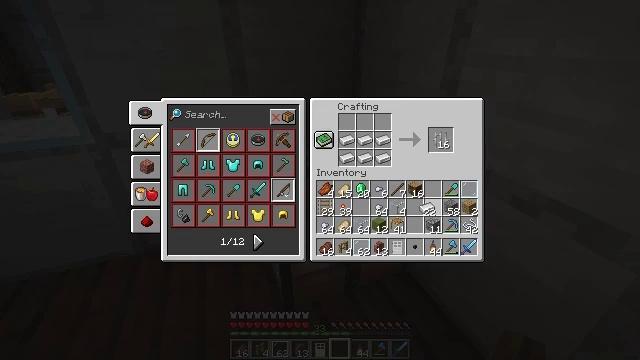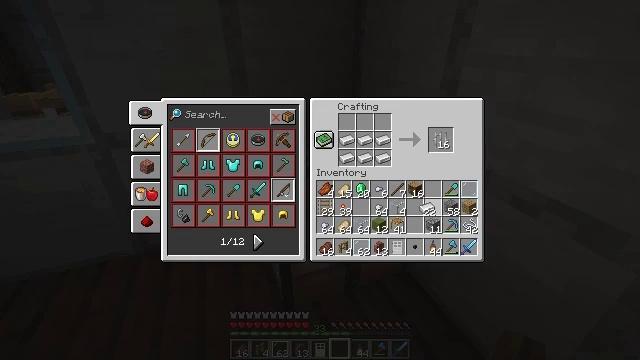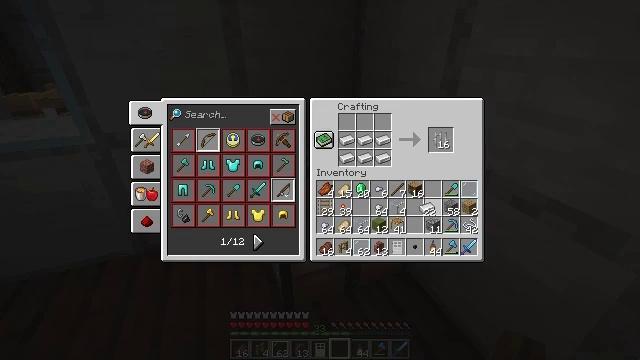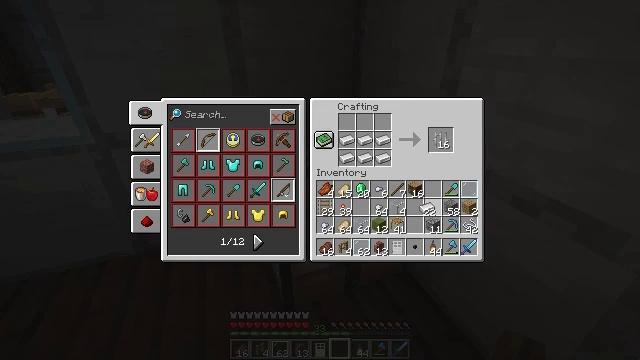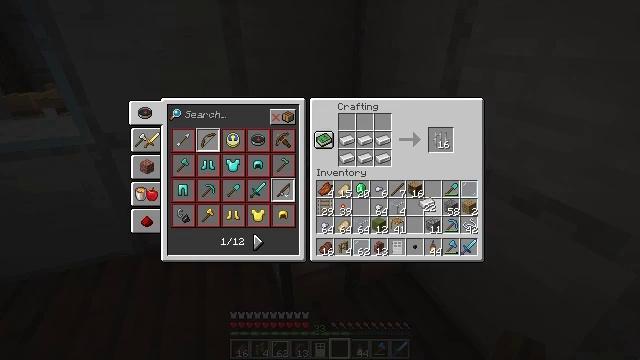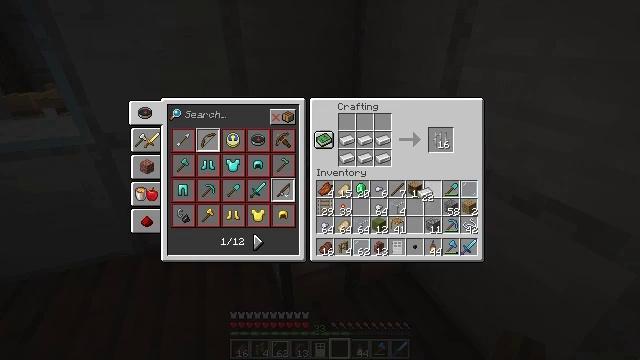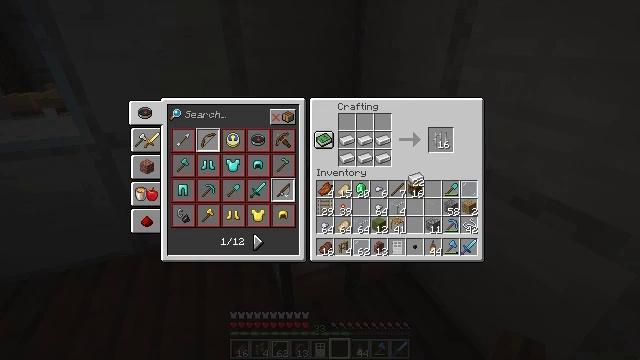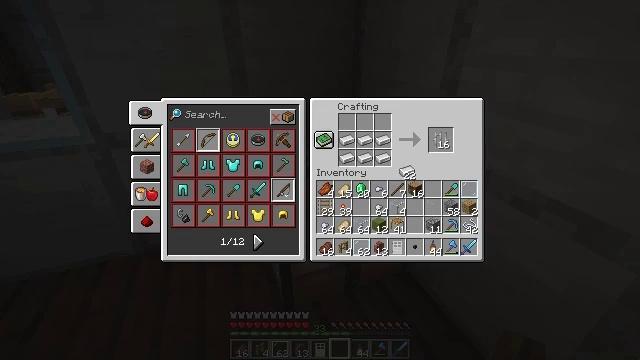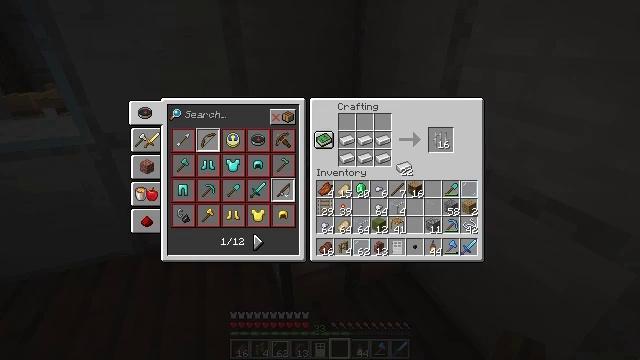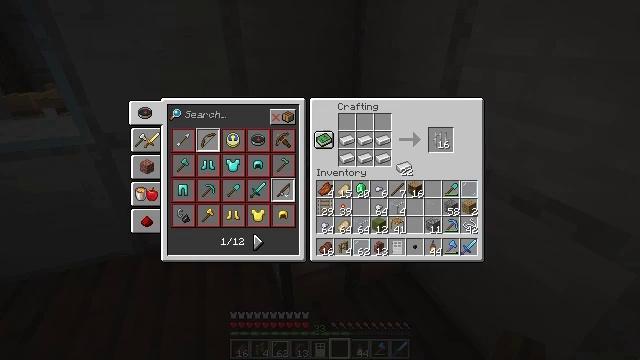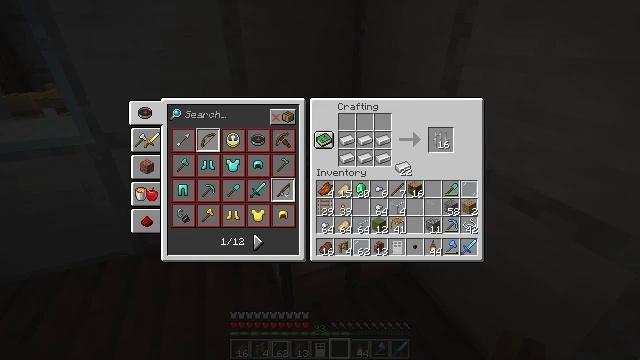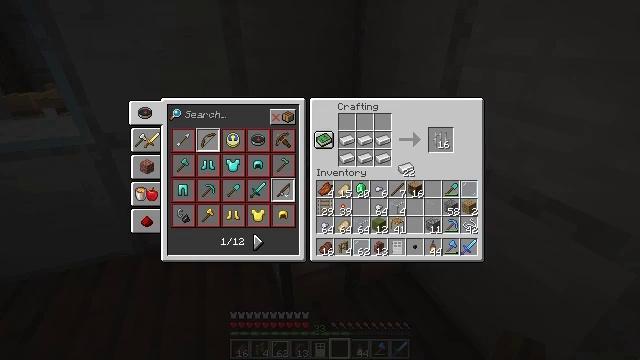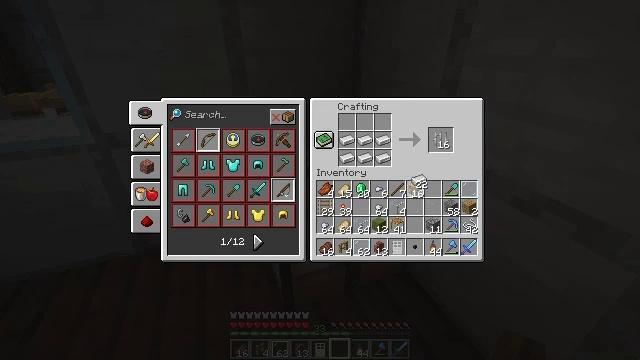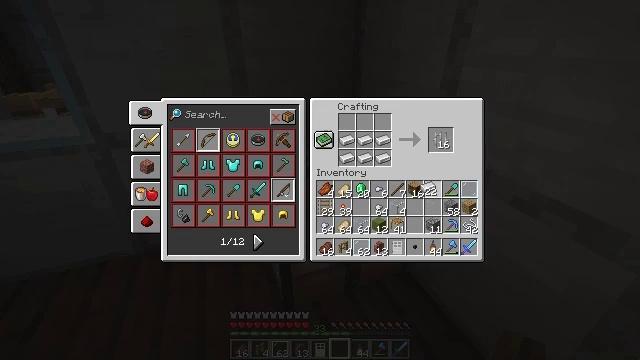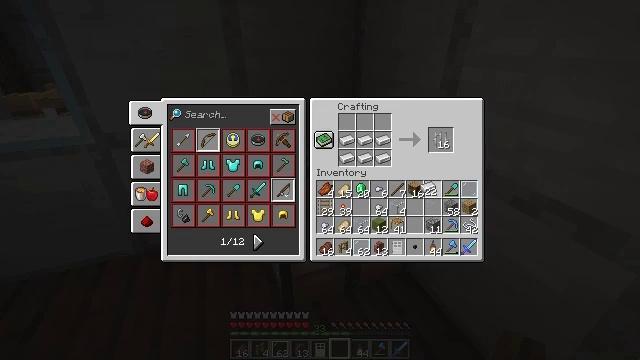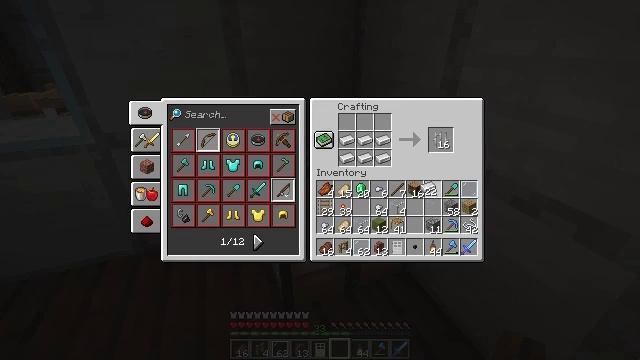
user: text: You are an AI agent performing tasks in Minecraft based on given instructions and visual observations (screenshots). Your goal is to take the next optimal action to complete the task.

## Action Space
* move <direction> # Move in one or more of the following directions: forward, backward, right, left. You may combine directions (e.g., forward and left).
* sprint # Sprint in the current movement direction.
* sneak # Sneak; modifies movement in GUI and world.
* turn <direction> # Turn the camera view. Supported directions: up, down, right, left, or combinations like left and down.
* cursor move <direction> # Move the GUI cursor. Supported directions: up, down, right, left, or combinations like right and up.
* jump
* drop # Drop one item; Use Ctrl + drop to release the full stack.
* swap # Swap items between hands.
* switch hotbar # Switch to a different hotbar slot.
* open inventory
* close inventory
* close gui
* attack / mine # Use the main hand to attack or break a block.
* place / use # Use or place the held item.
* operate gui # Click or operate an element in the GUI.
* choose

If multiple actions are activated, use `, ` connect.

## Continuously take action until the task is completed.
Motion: motion action
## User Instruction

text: Craft a heavy weighted pressure plate.
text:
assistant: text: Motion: no_op
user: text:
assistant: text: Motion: no_op
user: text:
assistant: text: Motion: no_op
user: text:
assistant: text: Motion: no_op
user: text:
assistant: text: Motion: cursor move up
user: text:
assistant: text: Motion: cursor move left and up
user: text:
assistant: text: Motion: cursor move left and up
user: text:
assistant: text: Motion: no_op
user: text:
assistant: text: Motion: no_op
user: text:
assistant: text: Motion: no_op
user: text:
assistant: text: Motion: no_op
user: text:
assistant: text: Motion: cursor move right and down
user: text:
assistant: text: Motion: cursor move right and down
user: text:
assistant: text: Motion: no_op
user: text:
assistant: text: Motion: no_op
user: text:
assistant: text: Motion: no_op
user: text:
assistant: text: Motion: no_op
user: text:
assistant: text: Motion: no_op
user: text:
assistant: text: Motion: no_op
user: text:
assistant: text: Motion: operate gui
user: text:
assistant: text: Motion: operate gui
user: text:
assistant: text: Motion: no_op
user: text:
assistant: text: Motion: no_op
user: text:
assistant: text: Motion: cursor move left and up
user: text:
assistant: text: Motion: cursor move left and up
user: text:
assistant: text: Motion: cursor move left and up
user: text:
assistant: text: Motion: no_op
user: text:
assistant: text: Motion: no_op
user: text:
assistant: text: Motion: no_op
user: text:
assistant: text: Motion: no_op